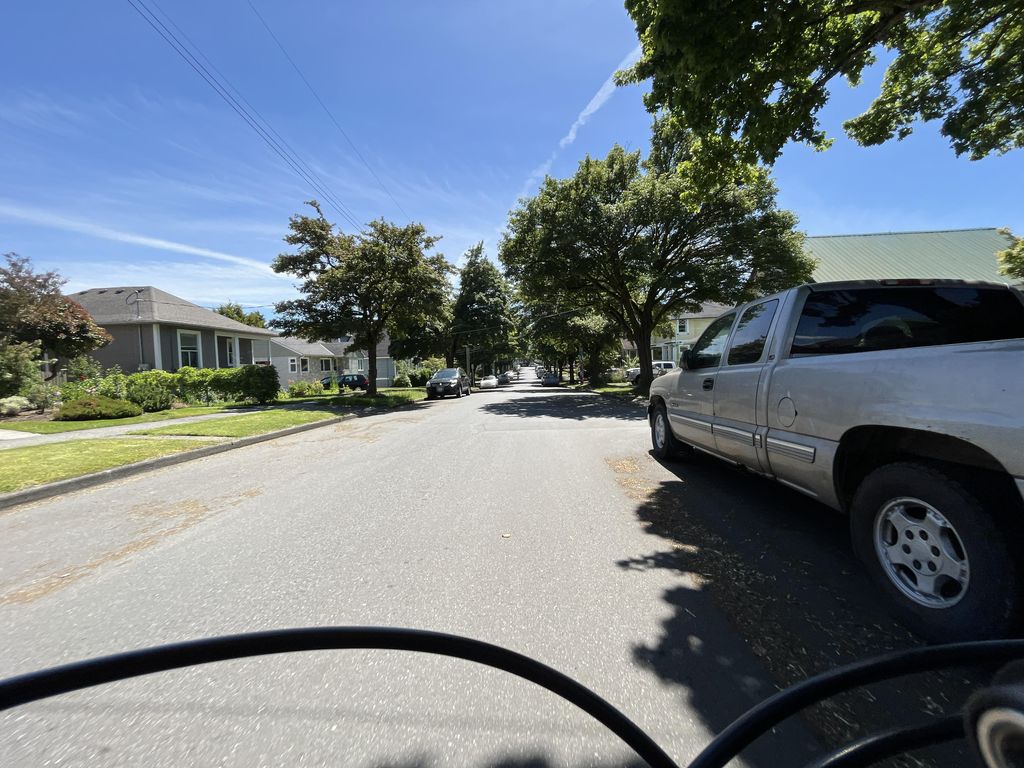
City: victoria